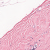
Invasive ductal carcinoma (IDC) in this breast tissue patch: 1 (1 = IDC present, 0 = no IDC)